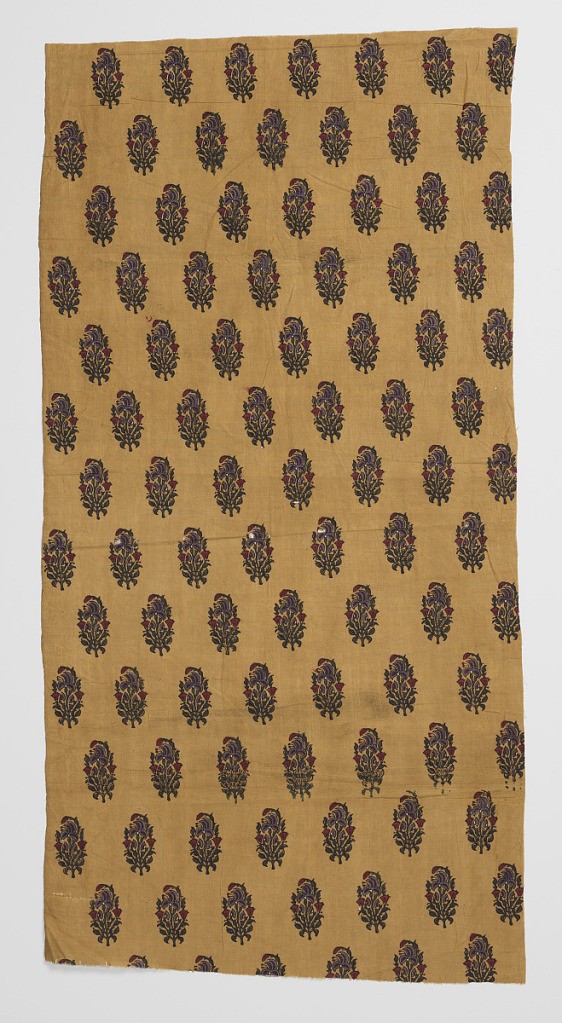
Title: Textile
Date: late 18th–early 19th century
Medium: cotton Technique: block printed on plain weave Label: block printed on cotton plain weave
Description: Fragment of block printed cotton in green, red, purple and black on light brown ground. Allover pattern of stylized floral bouquets.